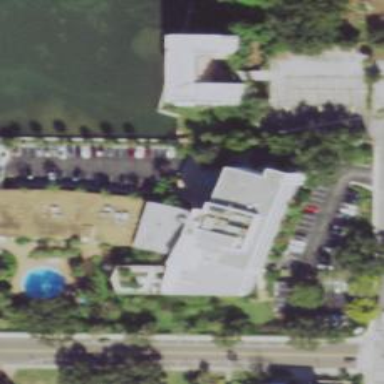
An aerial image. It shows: Part of building is shown in the image.